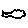
Label: cloud